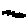
Label: zigzag